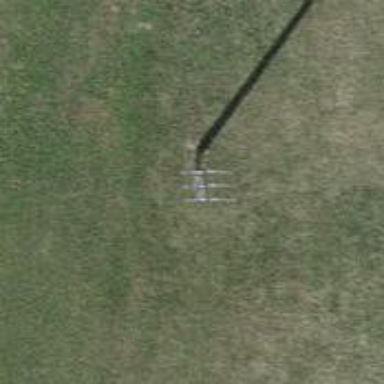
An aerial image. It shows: Minor power line.